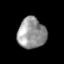
Tissue: prostate
Cell type: T cells
Senescence score: 0.3162
Nuclear area (px): 856
Mean DAPI intensity: 149.315